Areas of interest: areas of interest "Scenic Spot"
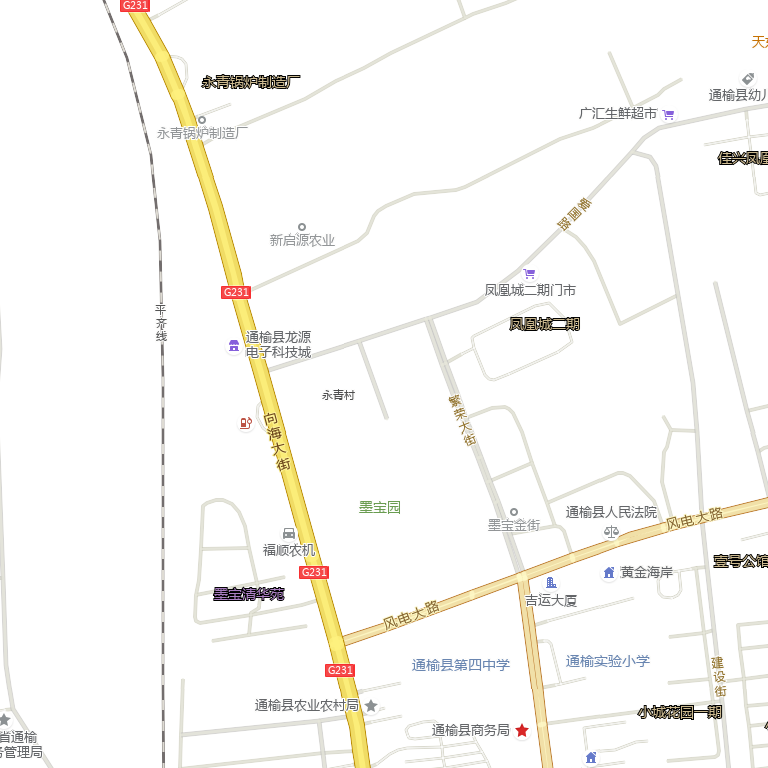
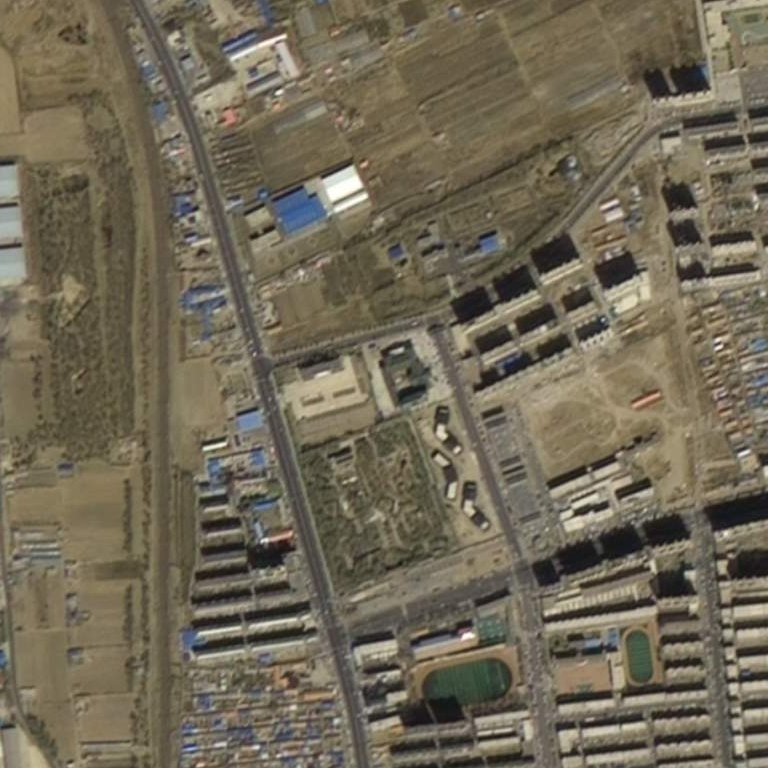